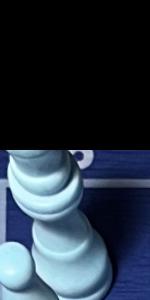
Label: King_White